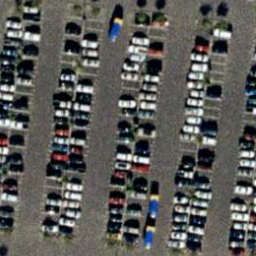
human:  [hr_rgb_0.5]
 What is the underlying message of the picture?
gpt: parking lot